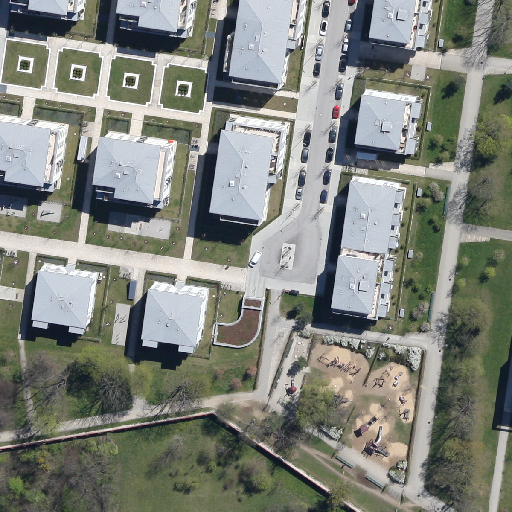
Referring expression: car